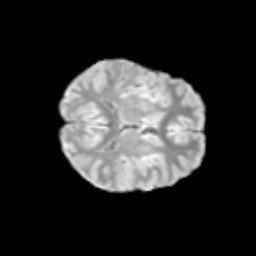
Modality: T2w
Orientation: axial
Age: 12
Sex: male
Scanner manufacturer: siemens
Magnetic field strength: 3 T
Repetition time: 3.8 s
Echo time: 0.07 s